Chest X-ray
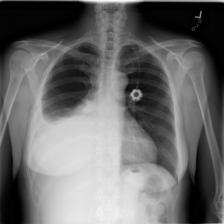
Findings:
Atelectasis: negative
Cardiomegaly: negative
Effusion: positive
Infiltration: negative
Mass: negative
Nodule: negative
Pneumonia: negative
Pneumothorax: negative
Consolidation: negative
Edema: negative
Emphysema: negative
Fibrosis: negative
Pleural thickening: negative
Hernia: negative